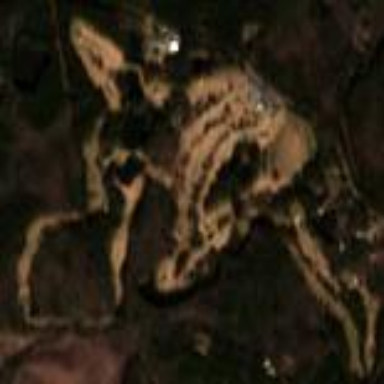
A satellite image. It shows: Golf course.